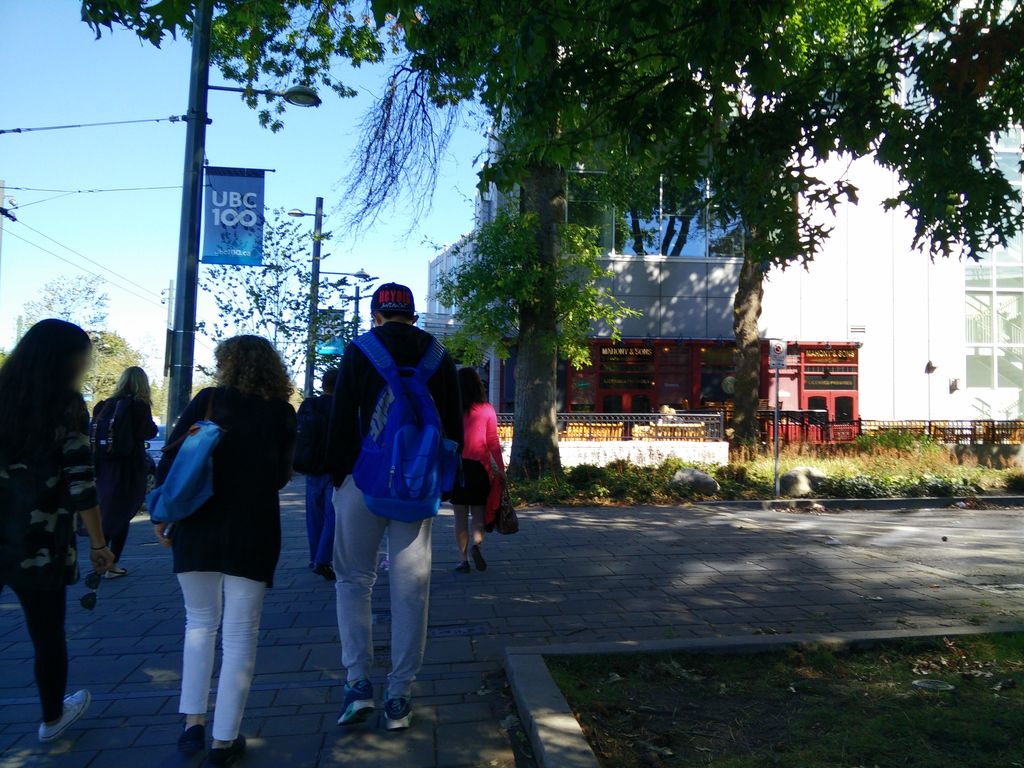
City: vancouver